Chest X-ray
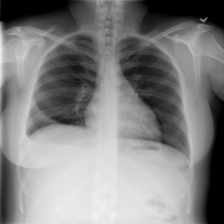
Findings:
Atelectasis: negative
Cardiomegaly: negative
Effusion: negative
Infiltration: negative
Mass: negative
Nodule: negative
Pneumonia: negative
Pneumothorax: negative
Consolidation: negative
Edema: negative
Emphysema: negative
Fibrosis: negative
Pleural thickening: negative
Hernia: negative